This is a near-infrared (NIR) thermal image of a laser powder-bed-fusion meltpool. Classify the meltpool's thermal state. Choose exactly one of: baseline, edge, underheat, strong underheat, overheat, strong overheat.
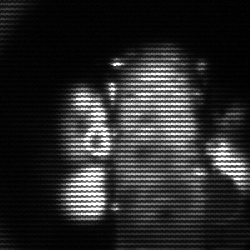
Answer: strong underheat